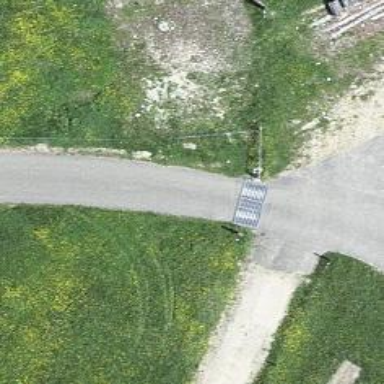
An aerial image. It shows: Cattle grid.